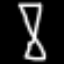
Label: hourglass